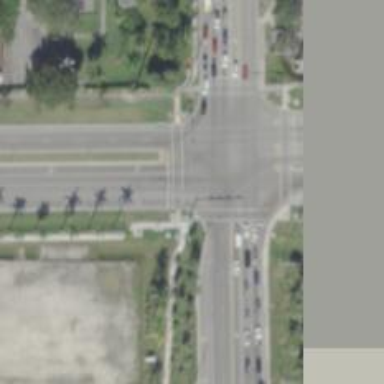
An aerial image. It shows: Uncontrolled road crossing with lines markings.